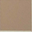
Piece: xx